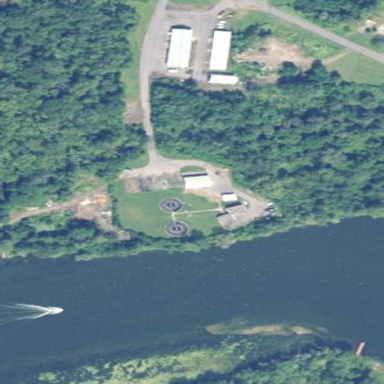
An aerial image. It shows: View of wastewater plant.